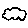
Label: cloud